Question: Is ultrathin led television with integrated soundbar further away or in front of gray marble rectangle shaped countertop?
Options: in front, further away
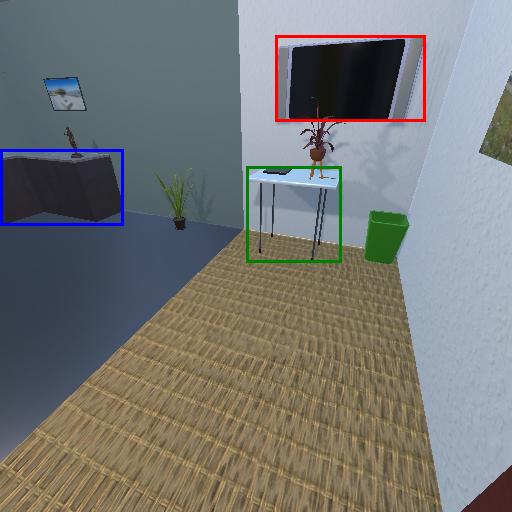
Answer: in front